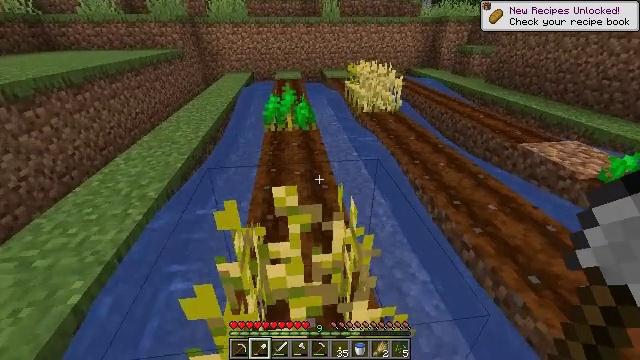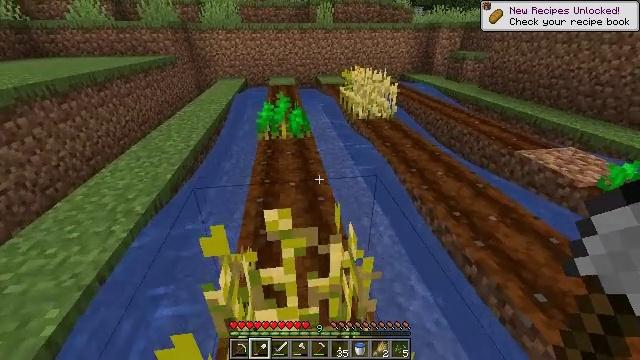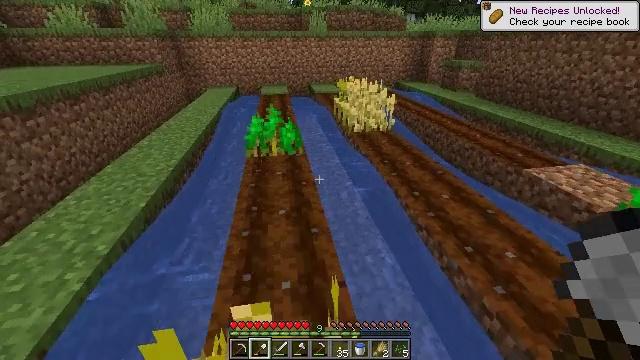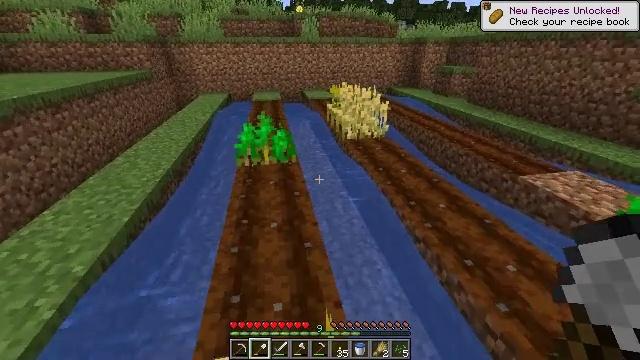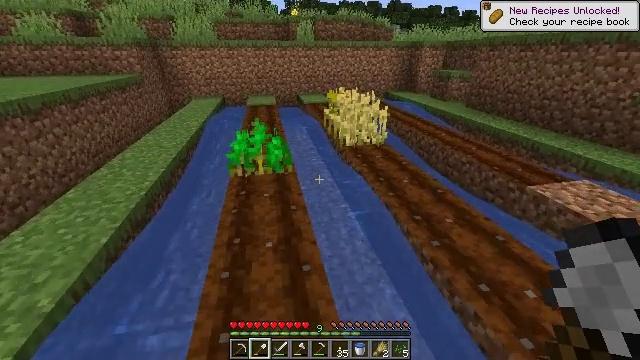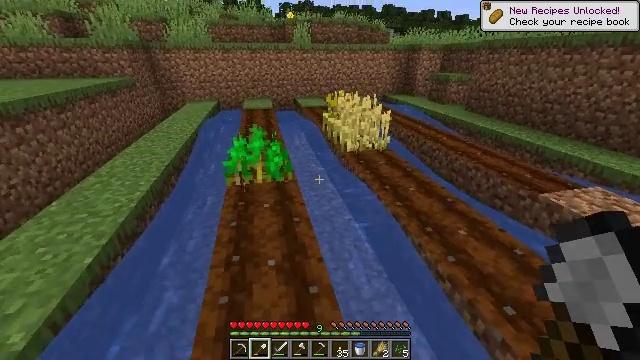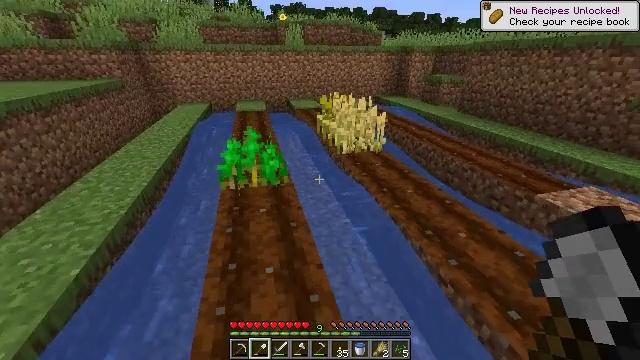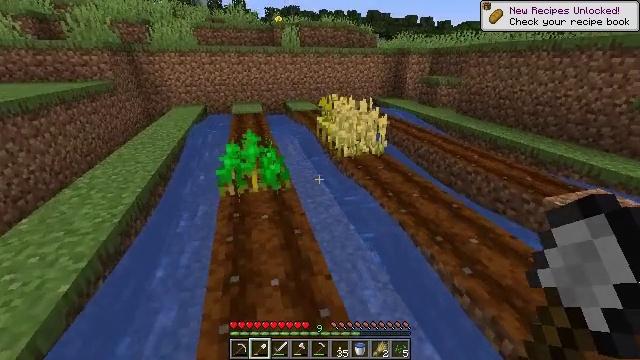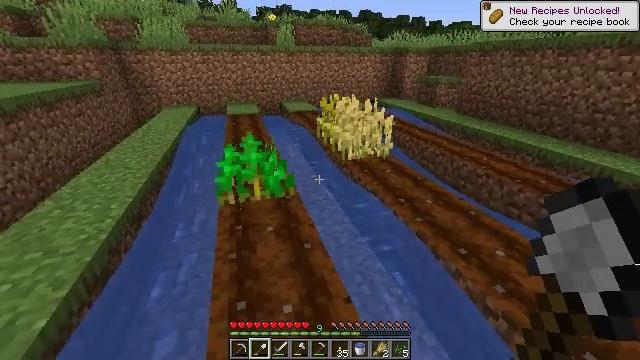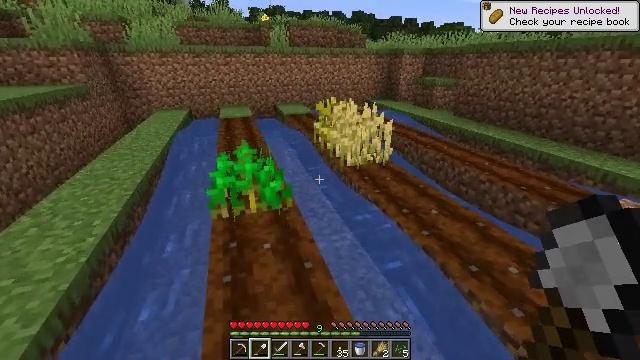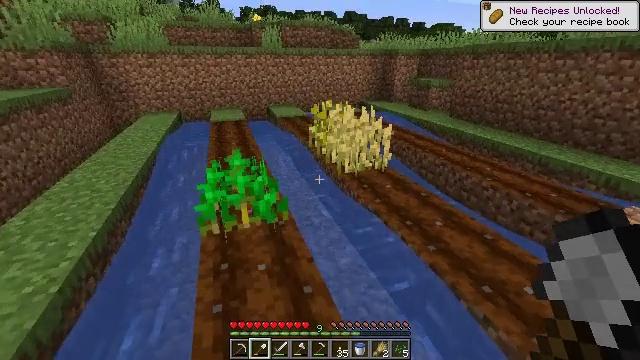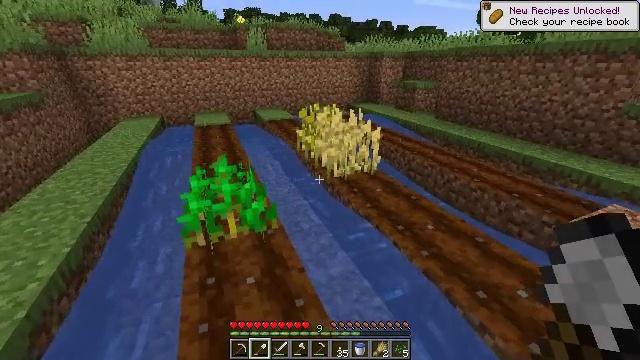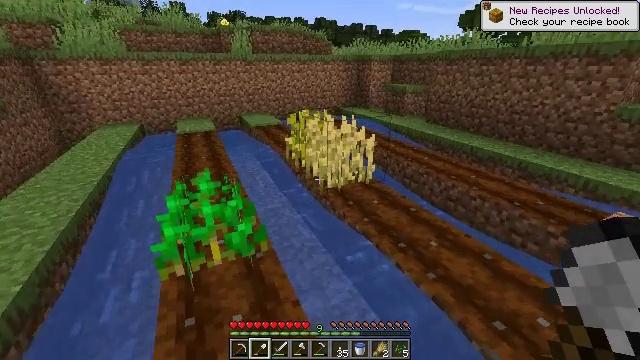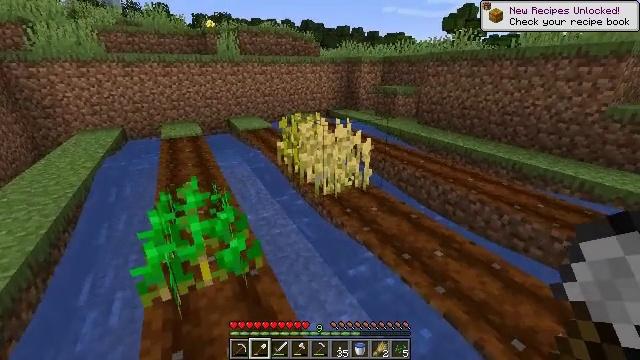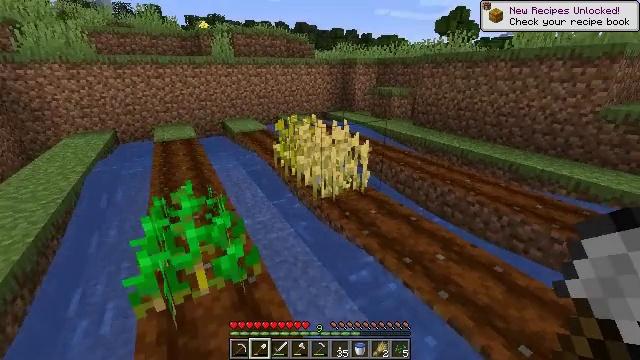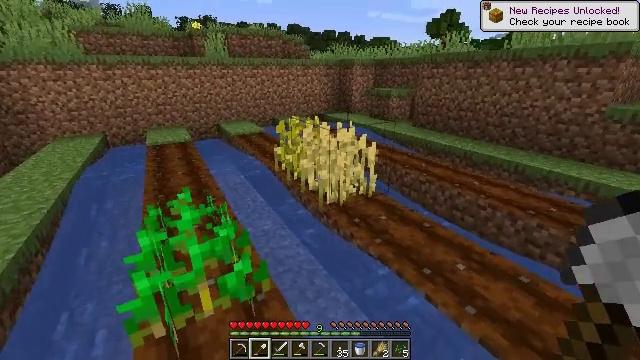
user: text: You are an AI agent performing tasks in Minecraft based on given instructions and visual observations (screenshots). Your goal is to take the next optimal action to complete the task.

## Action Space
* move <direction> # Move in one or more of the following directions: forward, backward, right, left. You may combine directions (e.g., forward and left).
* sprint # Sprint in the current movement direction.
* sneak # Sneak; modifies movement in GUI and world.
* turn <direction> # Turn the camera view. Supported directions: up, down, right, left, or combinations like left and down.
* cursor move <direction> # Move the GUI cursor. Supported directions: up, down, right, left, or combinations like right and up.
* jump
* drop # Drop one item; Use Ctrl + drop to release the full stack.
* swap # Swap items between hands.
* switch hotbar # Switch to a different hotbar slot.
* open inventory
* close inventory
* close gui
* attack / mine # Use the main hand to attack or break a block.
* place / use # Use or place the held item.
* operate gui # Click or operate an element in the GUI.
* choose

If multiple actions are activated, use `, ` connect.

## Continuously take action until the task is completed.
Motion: motion action
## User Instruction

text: Get wheat from the farmland.
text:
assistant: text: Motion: move forward, turn right and up
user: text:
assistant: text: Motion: move forward, turn right and up
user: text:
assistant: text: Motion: move forward, turn right and up
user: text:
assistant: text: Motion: move forward and move left, turn right
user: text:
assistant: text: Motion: move forward and move left, turn right
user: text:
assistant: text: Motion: move forward and move left, turn right
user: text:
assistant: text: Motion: move forward and move left, turn right
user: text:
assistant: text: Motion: move forward, turn right
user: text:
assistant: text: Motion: move forward, turn right
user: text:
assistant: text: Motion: move forward, turn right
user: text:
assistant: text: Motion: move forward, turn right
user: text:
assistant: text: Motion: move forward, turn right
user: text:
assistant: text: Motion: move forward and move left, turn right
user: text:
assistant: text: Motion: move forward and move left, turn right
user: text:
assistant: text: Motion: move forward and move left, turn right
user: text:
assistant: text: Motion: move forward and move left, turn right
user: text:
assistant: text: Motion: move forward and move left, turn right
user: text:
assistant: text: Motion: move forward and move left, turn right
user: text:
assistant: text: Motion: move forward and move left, turn right
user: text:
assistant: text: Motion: move forward and move left, turn right
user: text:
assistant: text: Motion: turn right
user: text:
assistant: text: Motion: turn right
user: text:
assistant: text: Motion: no_op
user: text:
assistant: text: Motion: attack / mine
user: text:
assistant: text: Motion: attack / mine
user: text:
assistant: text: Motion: move forward, turn right
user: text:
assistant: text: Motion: move forward
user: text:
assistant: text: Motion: move forward
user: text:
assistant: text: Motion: move forward, turn right and down
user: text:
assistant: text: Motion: no_op